Question: As a personal project to myself, I am trying to redesign one of our existing Access database tools at work into VB.net. This is including a database redesign from scratch as the current one is an absolute mess.
Here is the database as it stands at the moment with my current re-design in SQL Server:

Now to make the relationships clear:
On the 'Client' table, 'Client_ID' is the primary key. This has a relationship to 'Contracts.Client_ID' as its foreign key. This also has a relationship to 'Sites.Client_ID' as its foreign key.
On the 'Sites' table, 'Site_ID' is the primary key. This has a relationship to 'Contracts.Site_ID' as its foreign key.
Each primary key in every table auto-increments by one on each record creation.
The idea here is a simple Client/Site/Contract structure. For example, Client: Microsoft, Site: Reading Head Office, Contracts (any type of contract that could apply to either the company as whole or an individual site).
You can't have a site without a client. You should be able to link a contract to a client or a site. At present I have allowed Nulls for both 'Site_ID' and 'Client_ID' in contracts to facilitate this as I can't find any way to ensure at least one is filled in.
Does this design look reasonable and follow best practice? I've tried to follow best practice as per a number of different suggestions found across the web, namingly separating tables for different types of data. Any input would be gratefully received
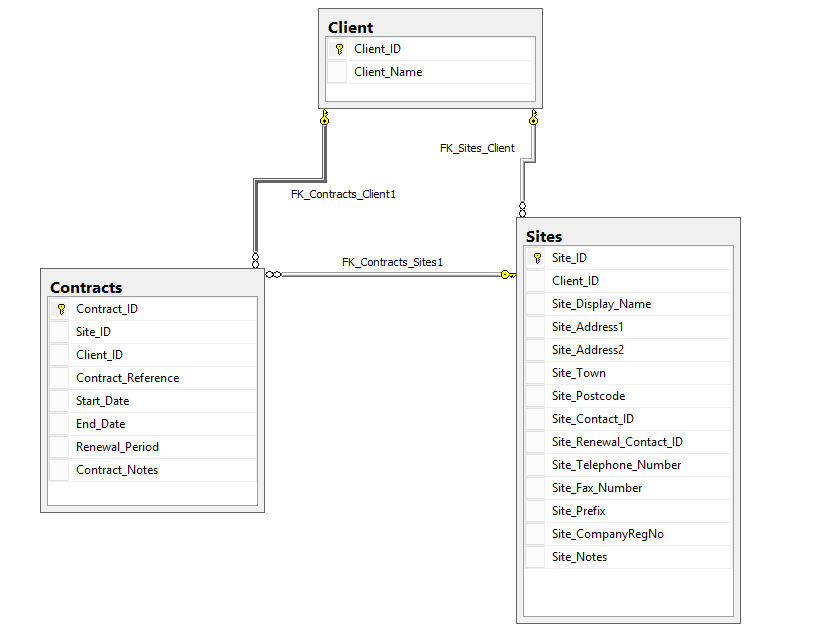
Answer: I recommend you check out <URL>
As a side note, the structure should work for the business rules. Can a Client have a contract with without a site to work at or on? Does this make sense? If so, then go with what you have, if not, I'd suggest requiring site information for contracts (where will you be sending the invoice?), and therefore you can probably eliminate client_id from contracts.
Given that simple is the case here, I won't dive into other considerations like, should a phone number be attached to sites, or contacts? I would say contacts as the number for the renewal person is likely very different than the one for whom the contract was written.